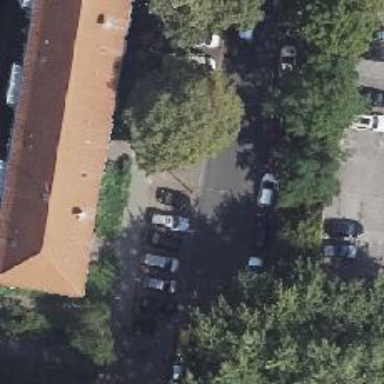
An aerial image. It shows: There is parking obstacle present in the area.